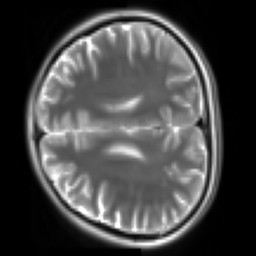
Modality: T2w
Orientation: axial